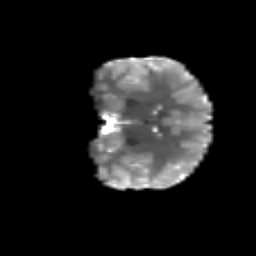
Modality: T2w
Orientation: coronal
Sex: female
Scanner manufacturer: siemens
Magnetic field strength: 3 T
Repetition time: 5 s
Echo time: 0.071 s